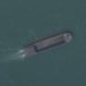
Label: civil